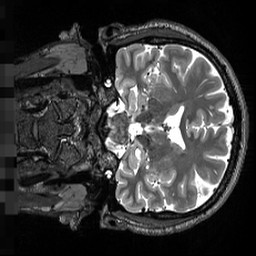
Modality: T2w
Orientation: coronal
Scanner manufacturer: siemens
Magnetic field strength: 3 T
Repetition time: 3.2 s
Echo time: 0.564 s